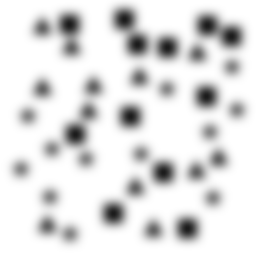
Squares: 12
Triangles: 12
Stars: 12
Total shapes: 36